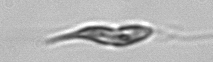
Label: Euglena